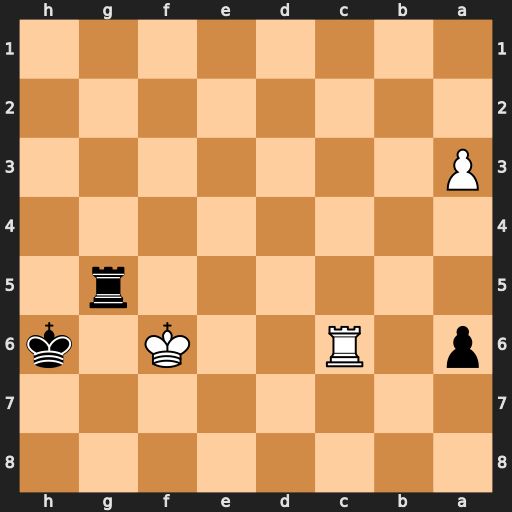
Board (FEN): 8/8/p1R2K1k/6r1/8/P7/8/8
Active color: b
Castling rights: -
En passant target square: -
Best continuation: Rg6+ Ke5 Rxc6